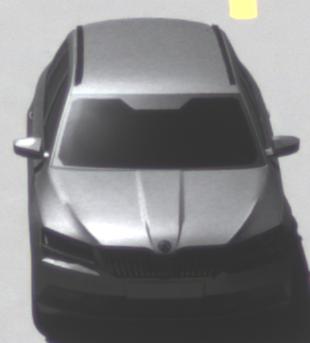
Make: Skoda
Model: Superb Combi 1.4 TSI
Detailed model: Superb (III) Combi
Model produced from: 2015/09
Model produced until: 2018/06
Doors: 5
Color: gray
Road condition: dry road
Daytime: midday
Contrast: high contrast